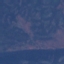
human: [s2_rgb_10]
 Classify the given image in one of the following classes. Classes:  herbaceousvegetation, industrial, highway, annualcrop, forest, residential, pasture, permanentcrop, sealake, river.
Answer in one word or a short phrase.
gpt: HerbaceousVegetation